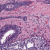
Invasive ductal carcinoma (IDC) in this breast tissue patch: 0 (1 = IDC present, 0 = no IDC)